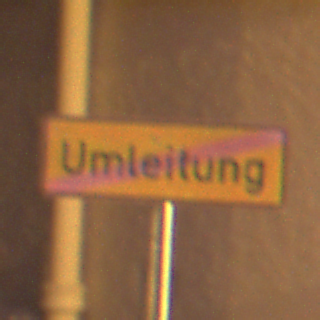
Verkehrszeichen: EndeDerUmleitungsankuendigung
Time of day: Night
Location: Outdoor (Urban)
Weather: Clear
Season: NotSpecified
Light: Artificial